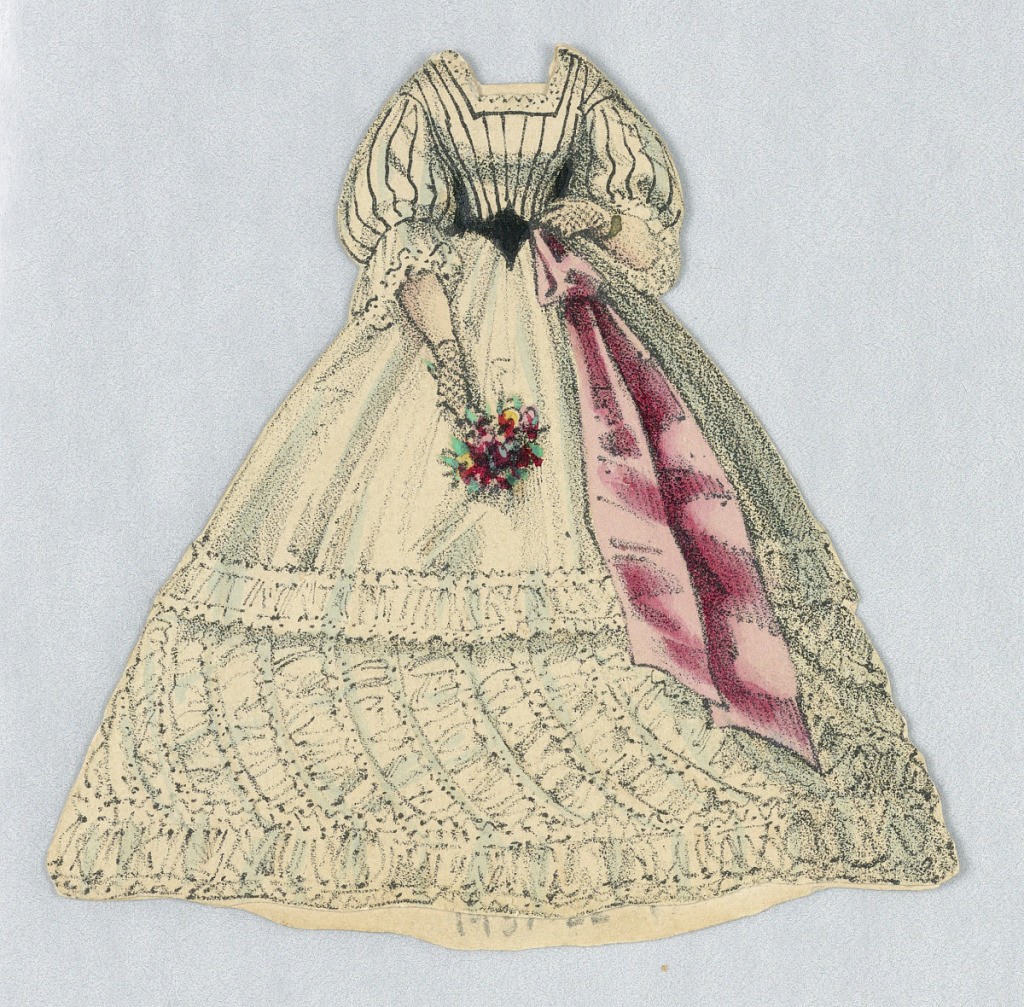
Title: Paper Doll Costume in Cream with Black Stripes and Pink Sash
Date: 1876–80
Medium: Lithograph, brush and watercolors on cream heavy wove paper
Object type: Print
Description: This cream colored gown has black stripes on the bodice and sleeves.  A pink sash drapes from the side, and the full skirt is has further decoration. She wears black netted gloves.  The back and front of this dress are depicted.